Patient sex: M
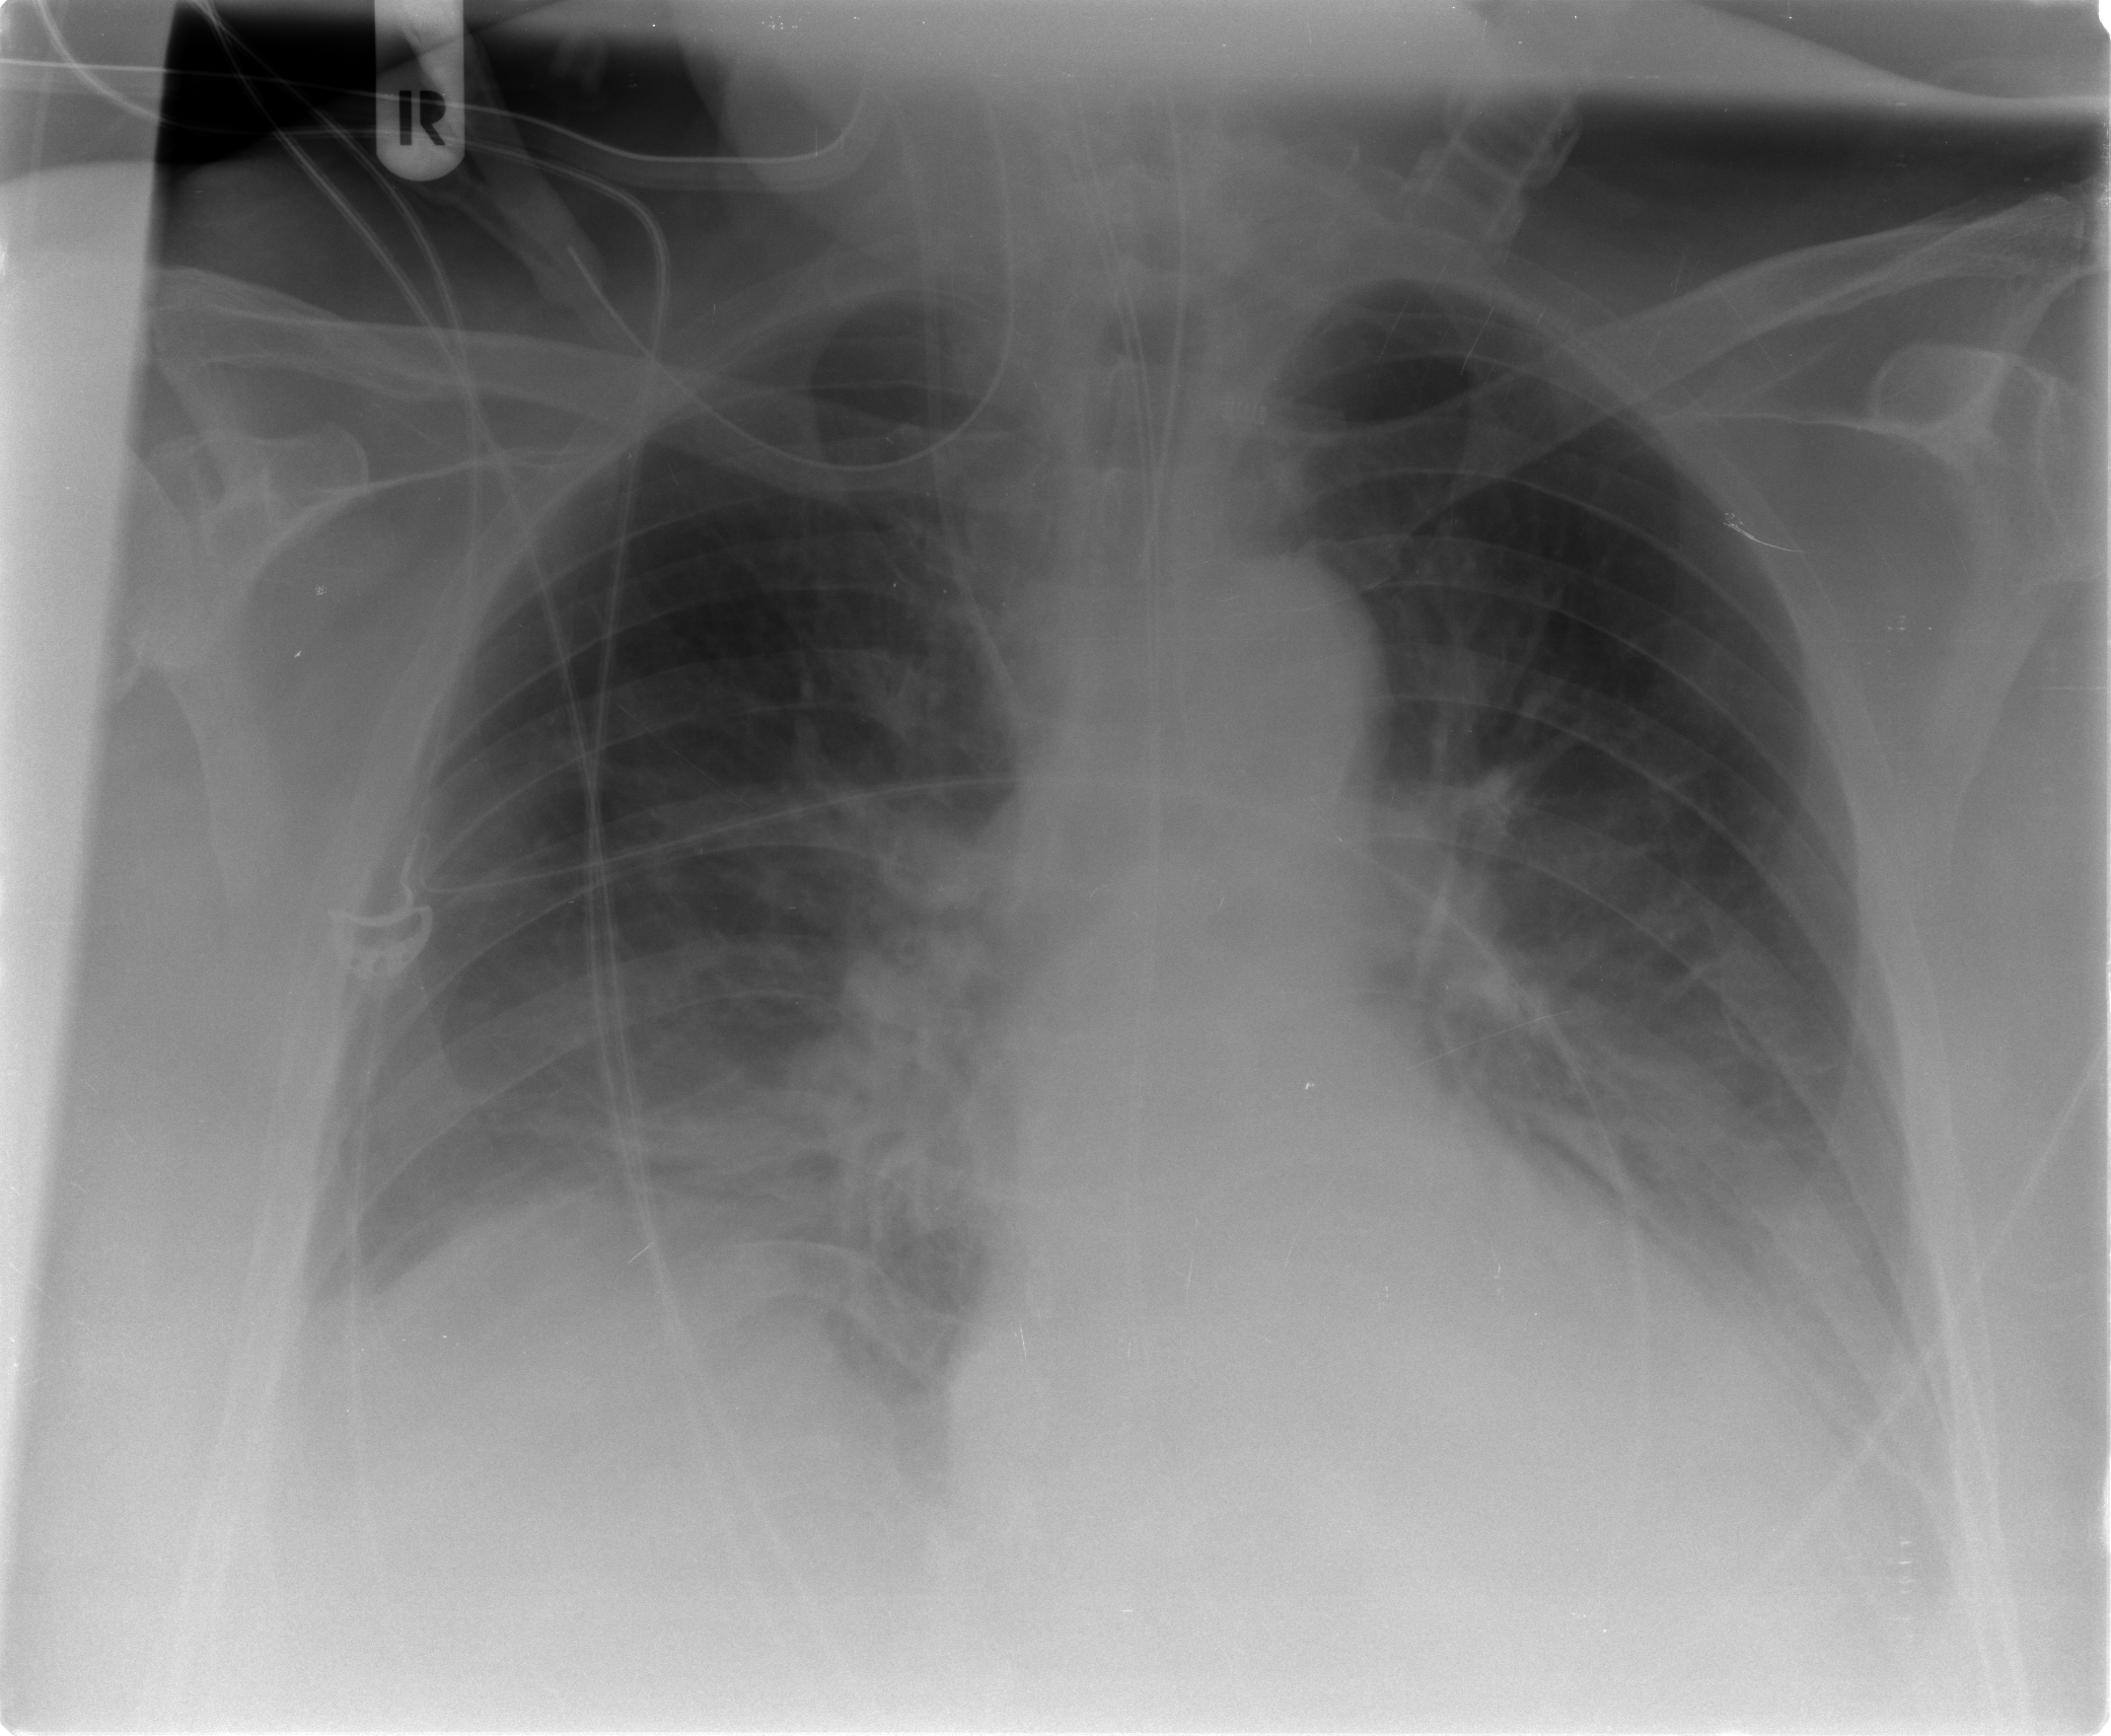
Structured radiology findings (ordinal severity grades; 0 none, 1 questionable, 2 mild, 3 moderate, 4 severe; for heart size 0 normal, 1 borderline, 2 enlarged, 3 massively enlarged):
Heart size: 2
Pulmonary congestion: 2
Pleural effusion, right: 0
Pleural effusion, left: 2
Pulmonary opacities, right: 1
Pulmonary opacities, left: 1
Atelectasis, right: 2
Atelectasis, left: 2